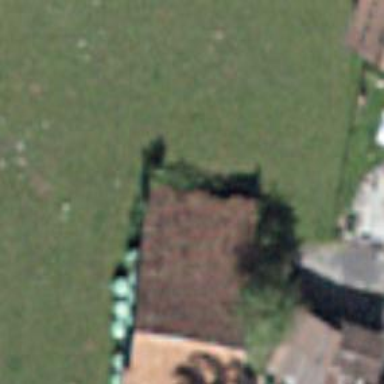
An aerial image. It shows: Barn.